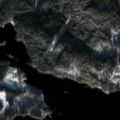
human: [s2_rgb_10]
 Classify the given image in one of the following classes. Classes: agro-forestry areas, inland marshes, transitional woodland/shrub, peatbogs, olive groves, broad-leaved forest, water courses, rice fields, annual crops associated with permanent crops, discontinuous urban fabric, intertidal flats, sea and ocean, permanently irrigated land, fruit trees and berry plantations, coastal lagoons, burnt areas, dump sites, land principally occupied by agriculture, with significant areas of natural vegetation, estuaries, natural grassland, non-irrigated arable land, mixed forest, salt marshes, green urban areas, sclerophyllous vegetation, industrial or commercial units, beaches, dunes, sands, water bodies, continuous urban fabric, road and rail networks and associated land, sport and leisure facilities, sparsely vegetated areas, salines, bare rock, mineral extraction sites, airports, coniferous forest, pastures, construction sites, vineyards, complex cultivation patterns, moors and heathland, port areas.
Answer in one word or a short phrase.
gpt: coniferous forest, mixed forest, water bodies